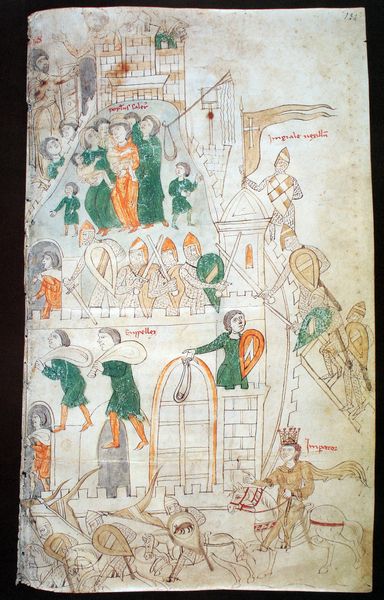
Titel: Codex 120 II; Erstürmung von Salerno durch Heinrich VI.
Künstler: Petrus de Ebulo
Standort: Bern
Institution: Burgerbibliothek
Schlagwörter: angriff, kampf, kämpfer, frauen, gelb, grün, menschen, stadt, braun, fenster, frau, grau, männer, orange, szene, tür, weiss, zeichnung, rot, steine, tragen, erde, boden, figur, kutte, gewänder, krone, arbeit, kinder, pferd, pferde, reiter, sack, turm, ornage, farbig, schrift, papier, bogen, fahnen, fahne, flagge, hosen, säcke, mauer, ziegel, hof, figuren, krieg, leiter, schlacht, sturm, kaiser, könig, soldaten, tor, zinnen, strümpfe, schild, innenhof, buch, burg, kloster, türme, stürmen, festung, mauerwerk, knechte, seite, attacke, illustration, schilder, schwert, schwerter, waffen, waffe, helm, ritter, rüstung, buchseite, flecken, pergament, portal, tore, wappen, helme, mittelalter, eroberung, krieger, romanik, empfang, kreuzzug, kreuzzüge, hierarchie, miniatur, sklaven, bauen, standarte, zinne, romanisch, ordnung, schilde, verteidigung, schlinge, plünderung, ottonisch, hausbau, rechte winkel, buchmalerei, persisch, leitern, imperator, ansturm, kreuzritter, kettenhemd, manuskript, blasebalg, belagerung, aufbauen, burgzinnen, einnahme, imperato, mauerer, strümpge, zinnoberrot, einnehmen, grüne gewänder